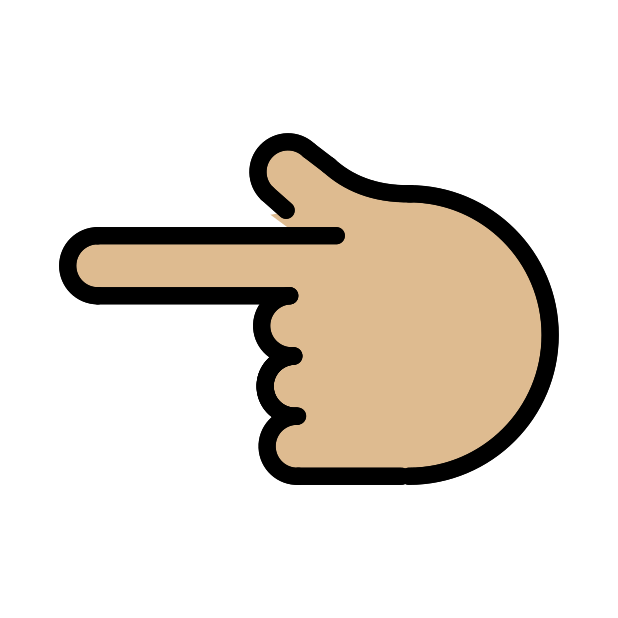
backhand index pointing left: medium-light skin tone